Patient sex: F
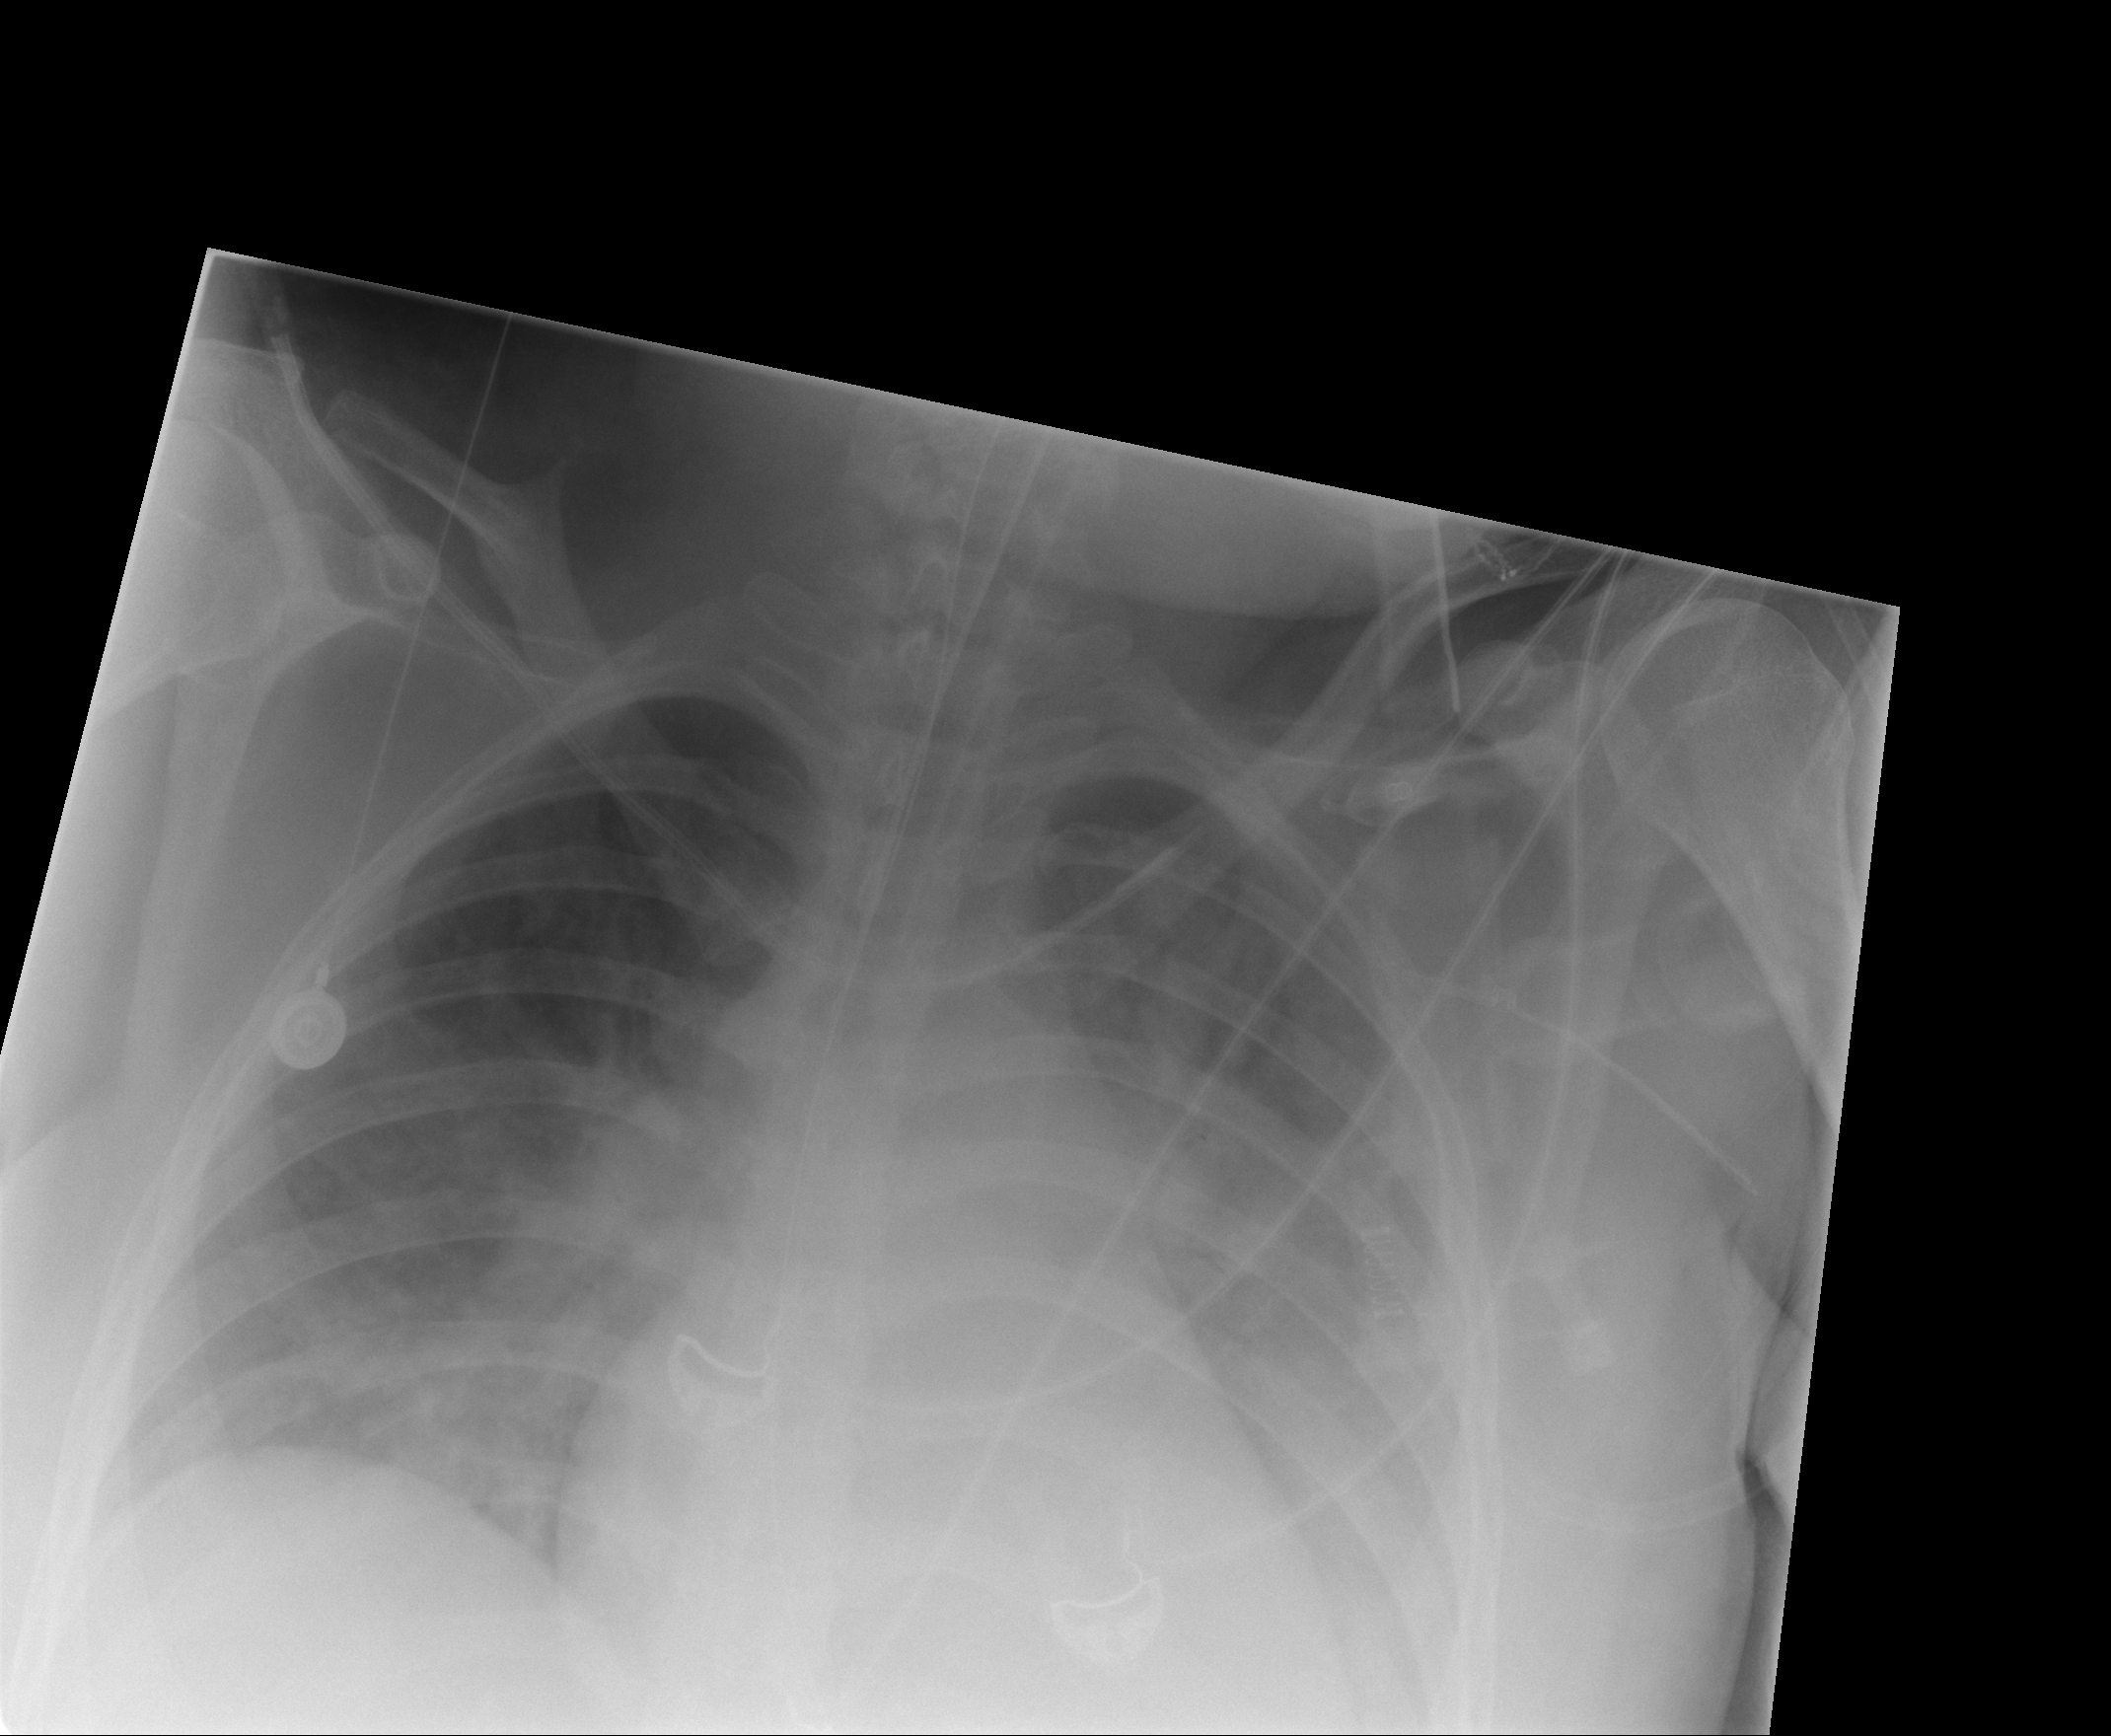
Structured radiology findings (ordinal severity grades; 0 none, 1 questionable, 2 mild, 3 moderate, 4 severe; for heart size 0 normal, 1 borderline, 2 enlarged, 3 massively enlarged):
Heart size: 1
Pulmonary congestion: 2
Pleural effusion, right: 1
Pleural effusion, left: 3
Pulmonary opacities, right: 3
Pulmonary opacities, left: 3
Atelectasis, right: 2
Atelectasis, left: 3